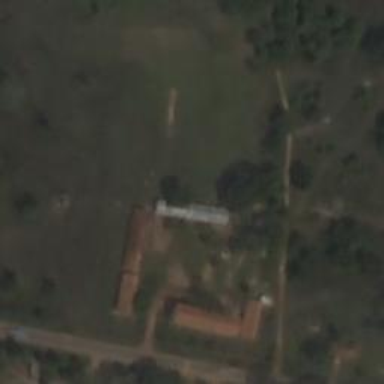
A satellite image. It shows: School.